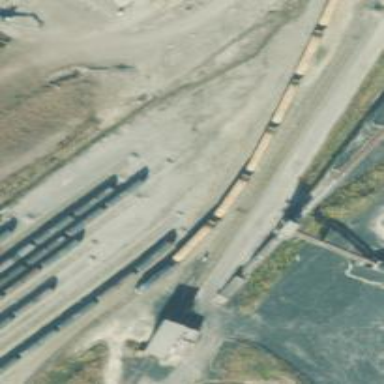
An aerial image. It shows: Abandoned railway yard is depicted.